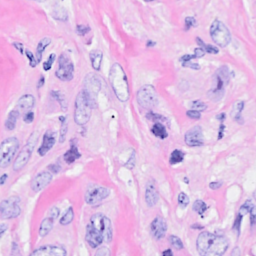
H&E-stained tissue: Breast